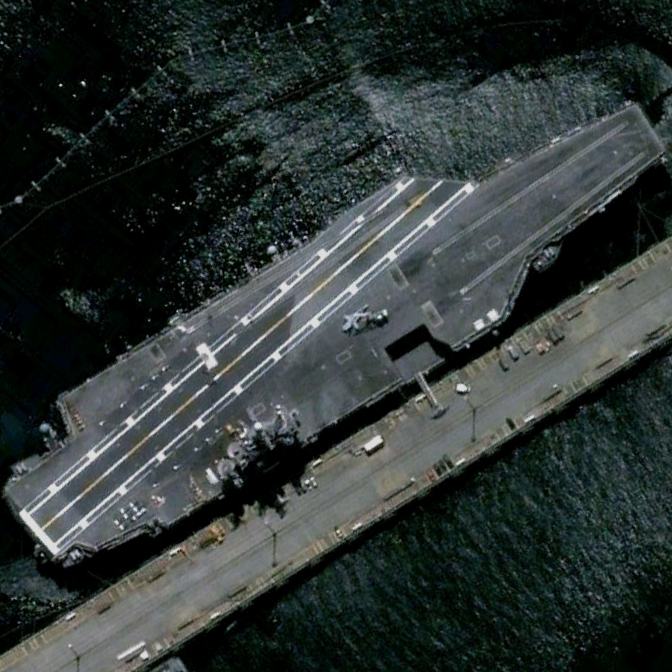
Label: aircraft_carrier